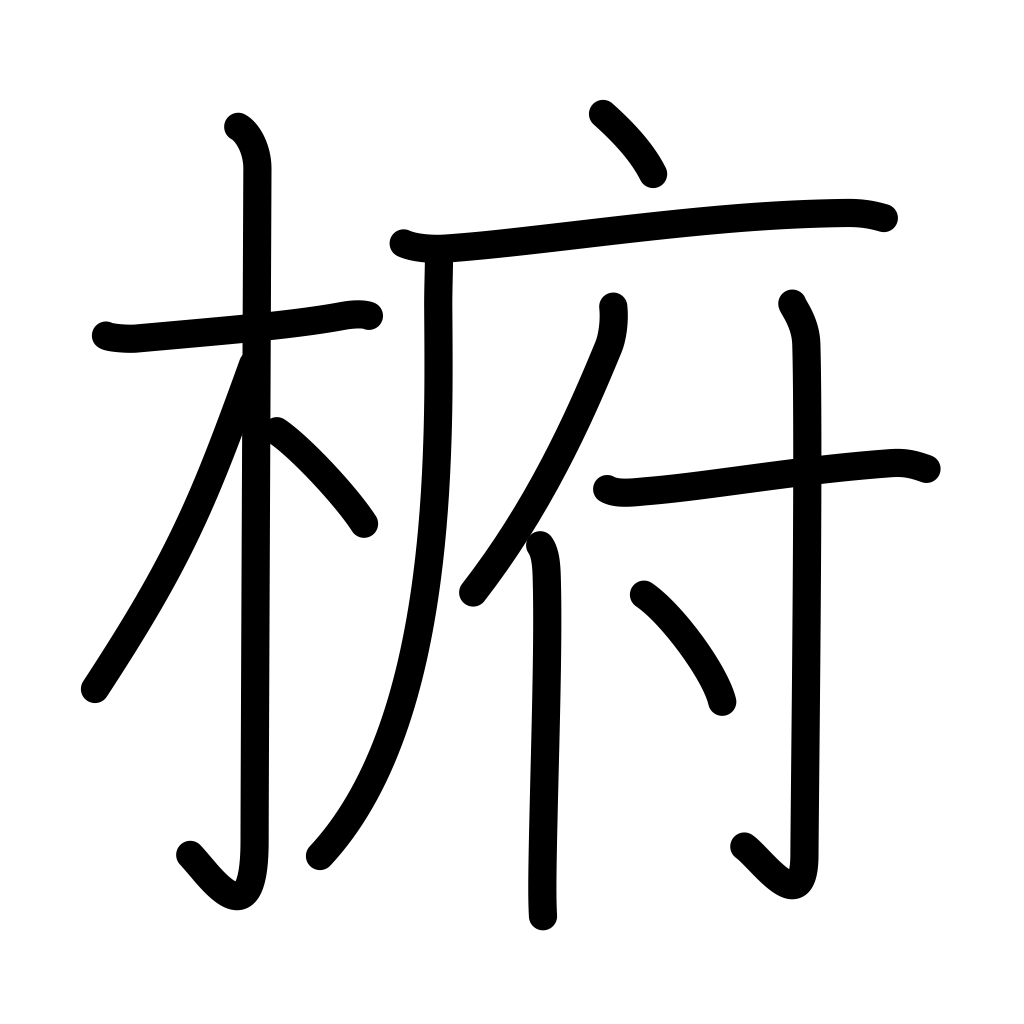
Meaning: type of evergreen camphor tree